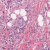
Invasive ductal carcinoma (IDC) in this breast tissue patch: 1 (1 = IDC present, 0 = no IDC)